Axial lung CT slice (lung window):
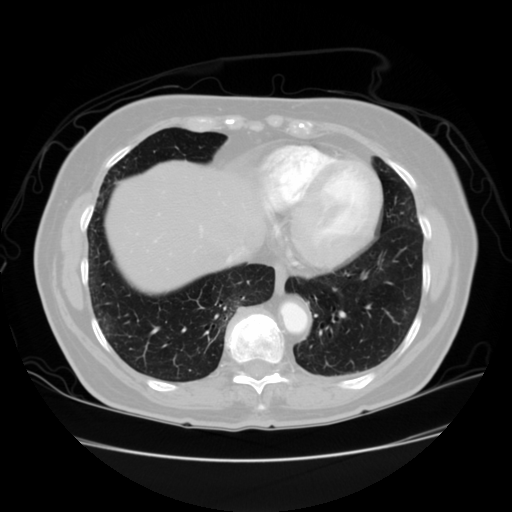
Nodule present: no